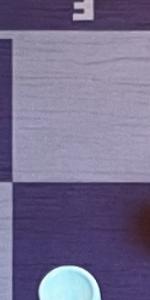
Label: Empty